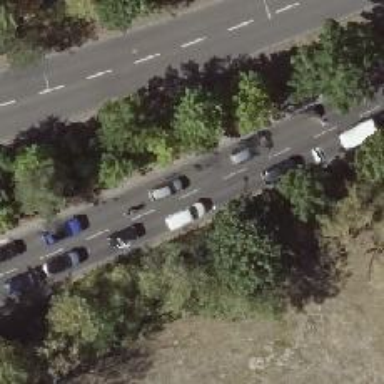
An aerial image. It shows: Asphalt road with lane markings. It is primary highway with dual carriageway.